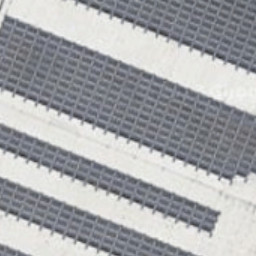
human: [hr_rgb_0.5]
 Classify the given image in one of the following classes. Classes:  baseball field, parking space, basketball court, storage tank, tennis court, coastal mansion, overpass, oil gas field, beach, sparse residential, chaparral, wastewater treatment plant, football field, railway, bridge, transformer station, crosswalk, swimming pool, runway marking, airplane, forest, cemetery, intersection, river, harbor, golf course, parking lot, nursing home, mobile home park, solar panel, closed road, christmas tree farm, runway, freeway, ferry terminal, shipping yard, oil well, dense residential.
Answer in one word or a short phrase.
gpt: solar panel